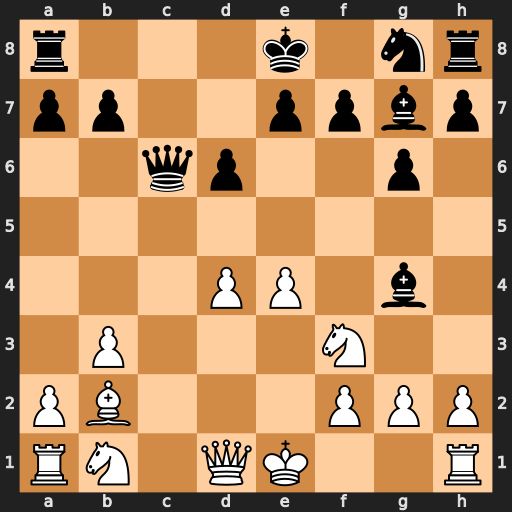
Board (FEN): r3k1nr/pp2ppbp/2qp2p1/8/3PP1b1/1P3N2/PB3PPP/RN1QK2R
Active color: w
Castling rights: KQkq
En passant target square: -
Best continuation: d5 Bxb2 dxc6